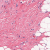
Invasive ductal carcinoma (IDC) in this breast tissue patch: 1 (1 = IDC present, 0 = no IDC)